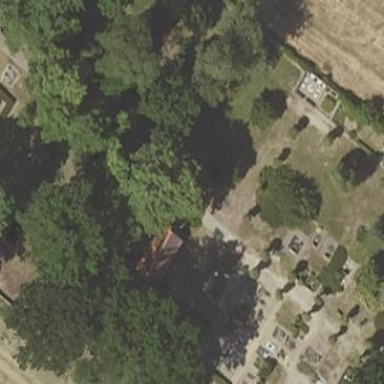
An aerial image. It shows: Cemetery.